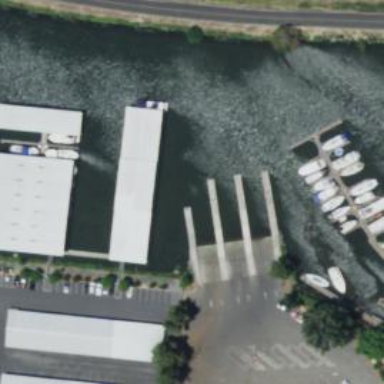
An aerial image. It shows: Slipway on leisure land.